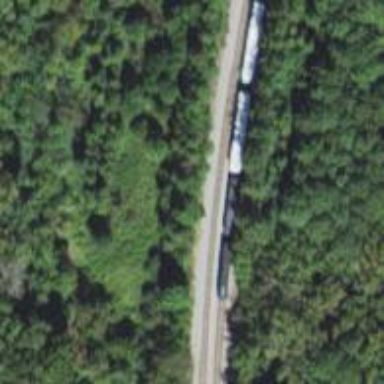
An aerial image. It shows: Railway siding for service.